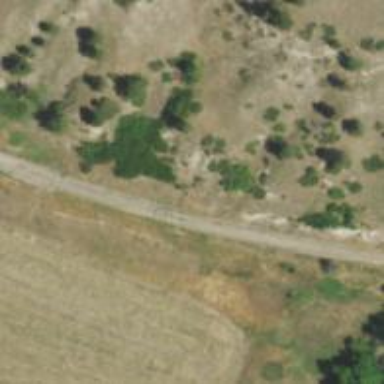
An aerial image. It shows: Abandoned railway.